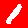
Digit: 1